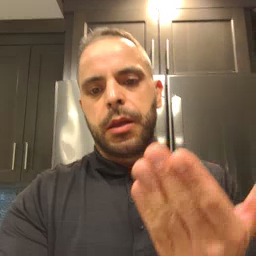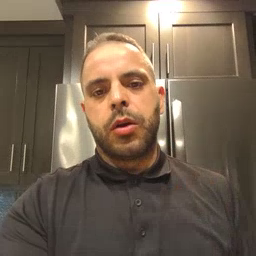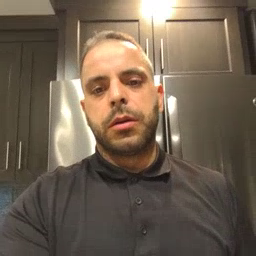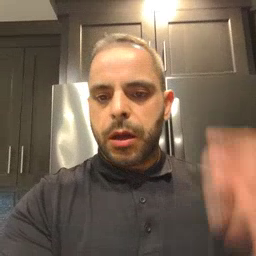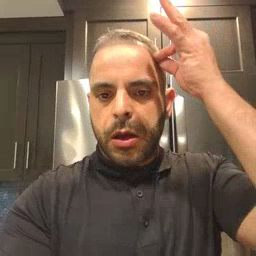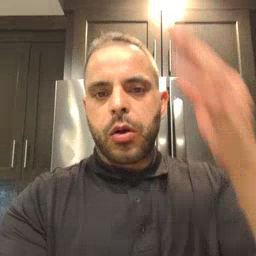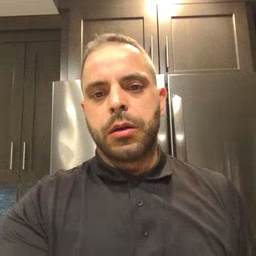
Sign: hair